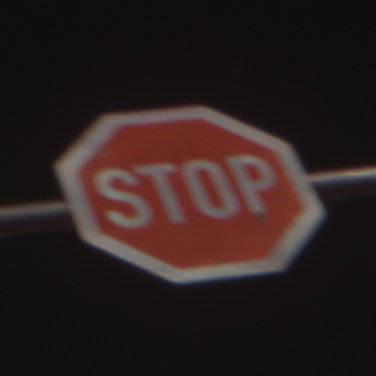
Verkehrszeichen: Stop
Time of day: Night
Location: Outdoor (Urban)
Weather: PartlyCloudy
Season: NotSpecified
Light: Artificial